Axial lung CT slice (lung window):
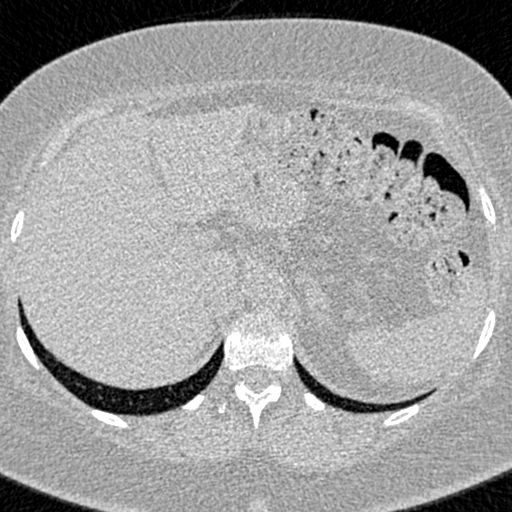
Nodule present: no